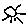
Label: sun